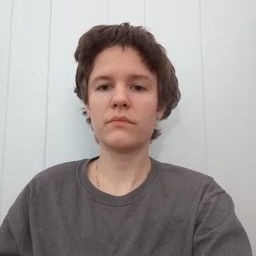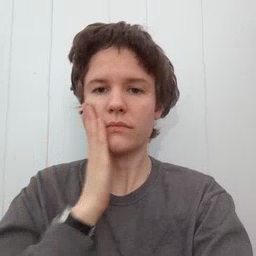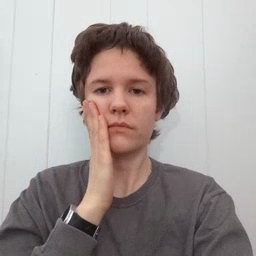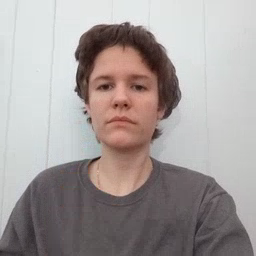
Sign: bed